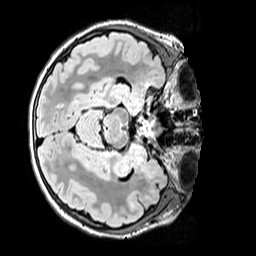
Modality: FLAIR
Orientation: axial
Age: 11
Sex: female
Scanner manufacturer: siemens
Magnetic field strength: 3 T
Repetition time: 5 s
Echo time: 0.388 s